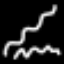
Label: squiggle